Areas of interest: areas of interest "Industrial Park"
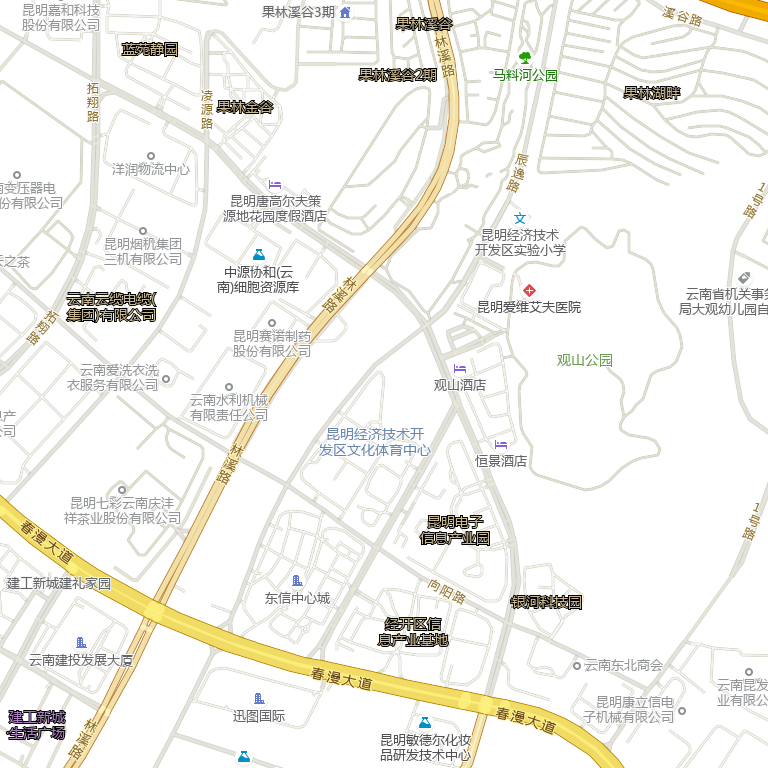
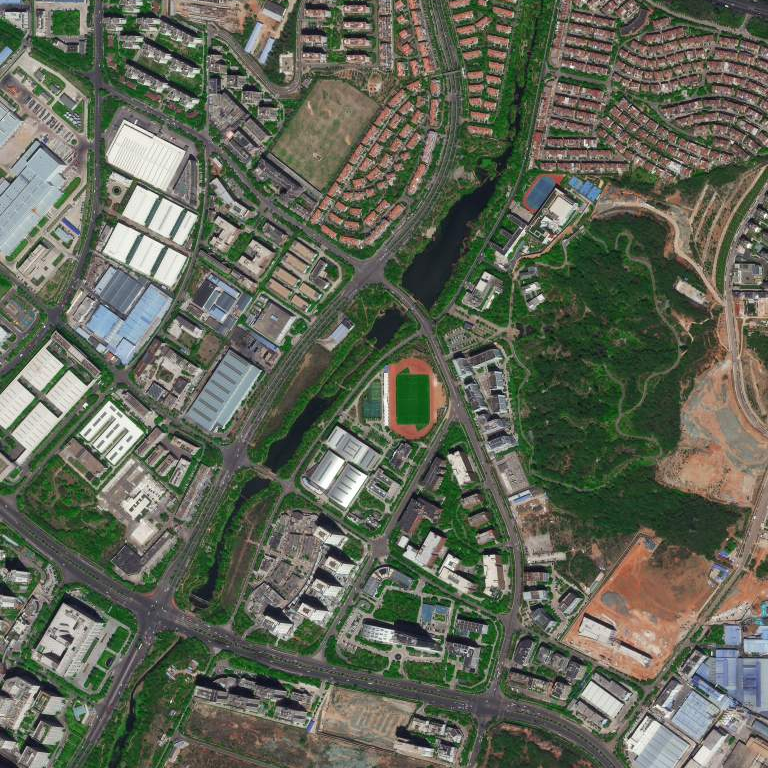